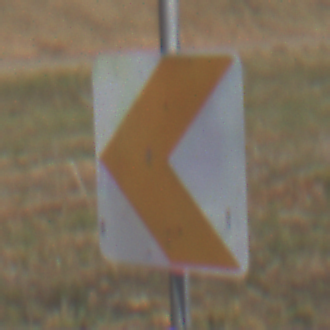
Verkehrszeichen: RichtungstafelnInKurvenKleinRechts
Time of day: Midday
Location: Outdoor (RoadRail)
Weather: Clear
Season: Summer
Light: Natural